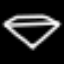
Label: diamond